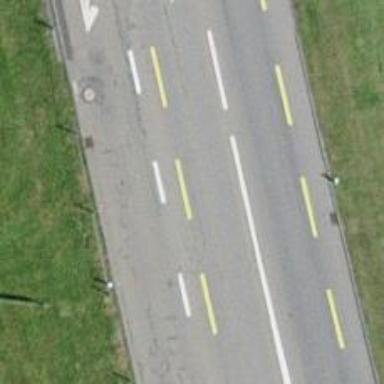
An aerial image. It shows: Secondary road with asphalt surface and dedicated cycle lane.